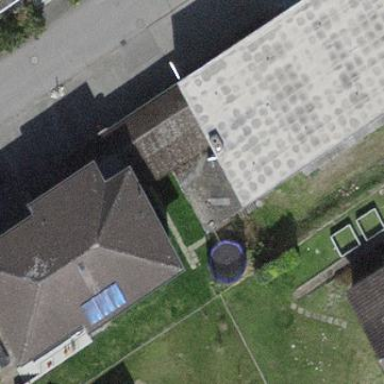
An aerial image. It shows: Building with roof.